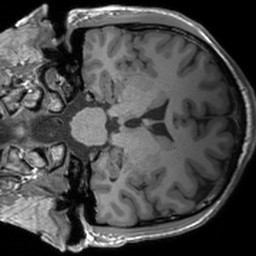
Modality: T1w
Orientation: coronal
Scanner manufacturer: siemens
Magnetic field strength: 3 T
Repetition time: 1.54 s
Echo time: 0.00234 s